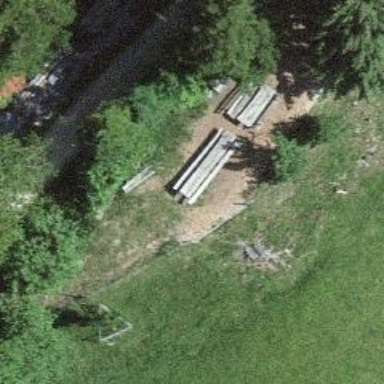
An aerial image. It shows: Picnic table located in leisure land area.